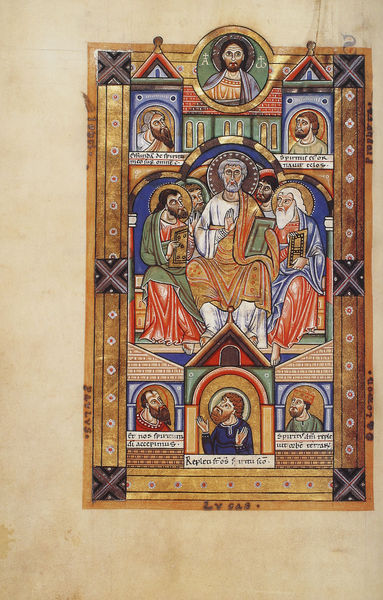
Titel: Stammheim Missale, Hildesheim
Schlagwörter: blau, gott, mann, weiß, grün, mitte, männer, haus, rot, malerei, bart, bild, gold, mantel, locken, kreis, schrift, thron, symmetrie, buch, illustration, heiligenschein, christus, jesus, mittelalter, heiliger, heilig, petrus, ikone, apostel, buchmalerei, evangeliar, paulus, pantokrator, x, kirchpatron